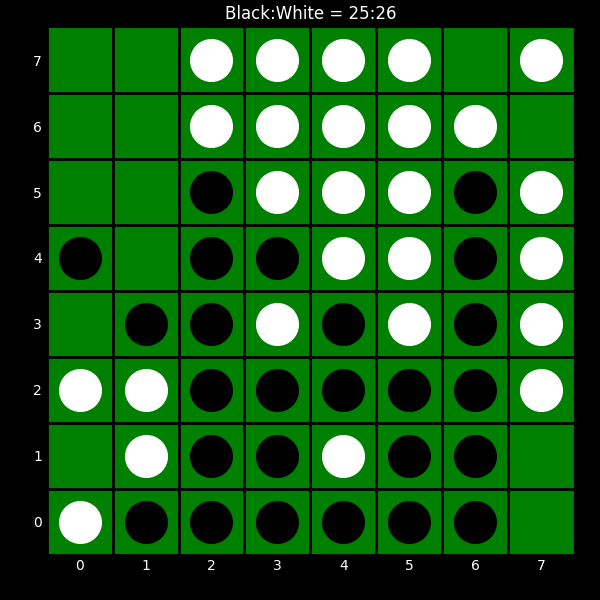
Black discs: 25
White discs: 26